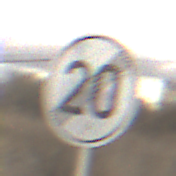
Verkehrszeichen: EndeGeschwindigkeit20
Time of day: SunriseSunset
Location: Outdoor (RoadRail)
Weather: PartlyCloudy
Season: NotSpecified
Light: Natural